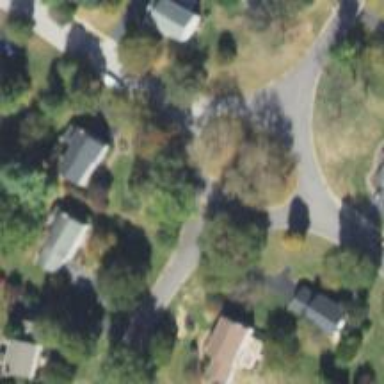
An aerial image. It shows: Roundabout on residential road.